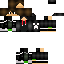
A male human skin with dark skin, wearing brown long hair dressed in a blue hoodie and black pants, featuring a closed mouth.